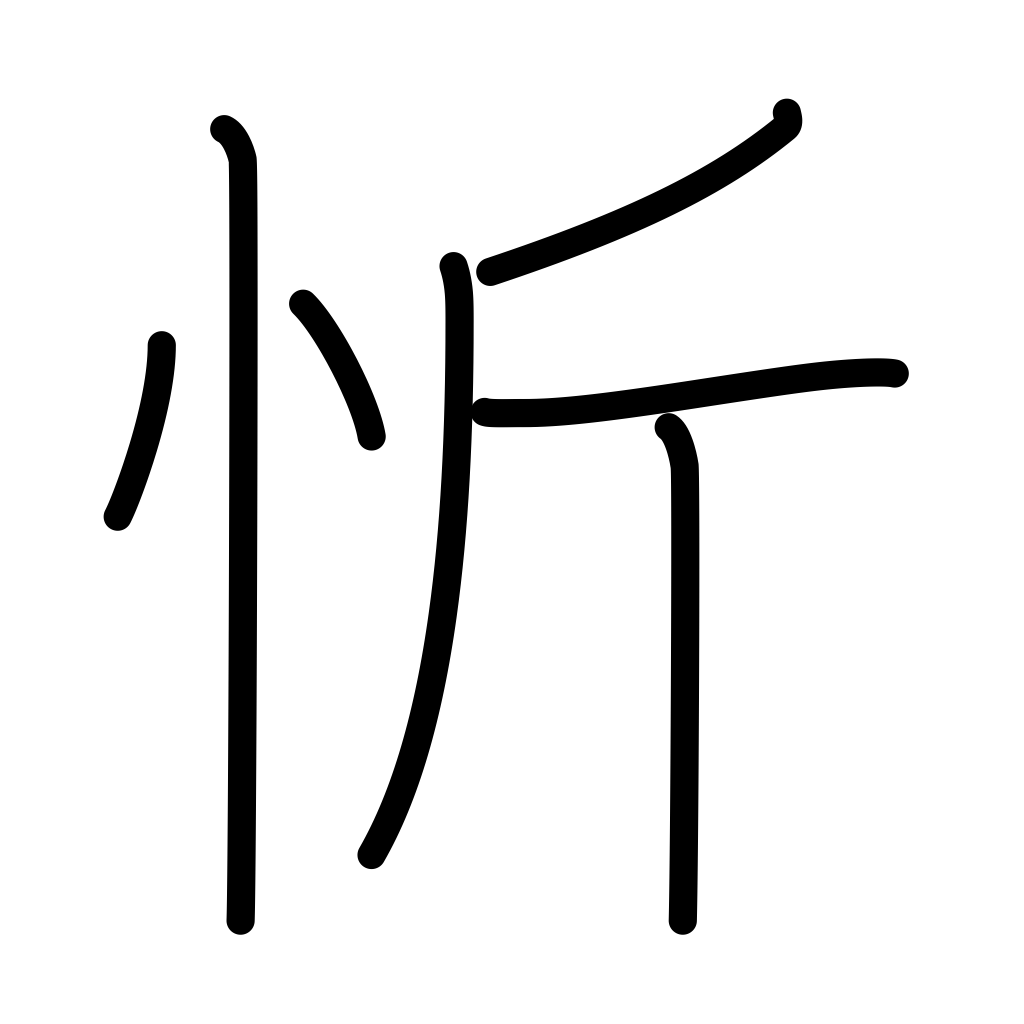
Meaning: rejoice, open one's heart